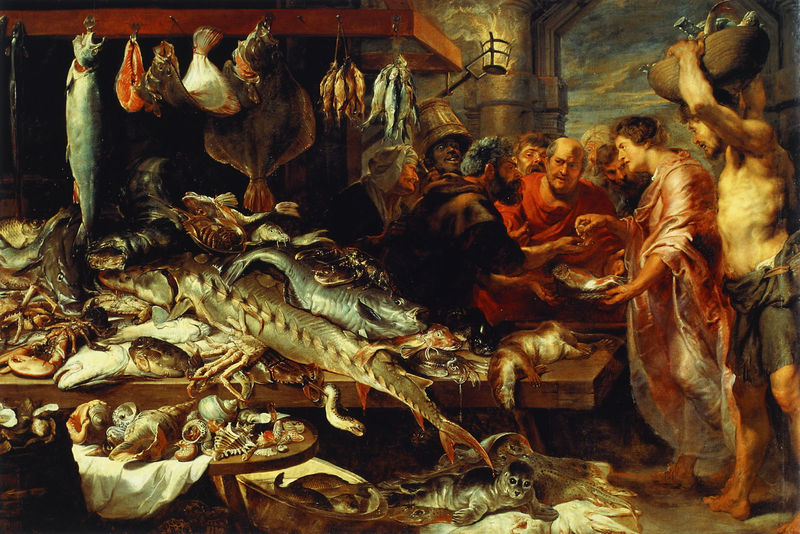
Titel: Fischmarkt, mit Figuren von Anthonis van Dyck
Künstler: Frans Snyders
Institution: Wien, Kunsthistorisches Museum
Schlagwörter: feuer, gemälde, mann, nackt, frauen, menschen, holz, männer, nacht, tisch, rot, tuch, bart, niederlande, händler, handel, stilleben, stillleben, markt, korb, krabbe, geld, fisch, kaufen, muschel, muscheln, fische, krebs, scholle, fischmarkt, robbe, seehund, otter, fischotter, stillleven